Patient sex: F
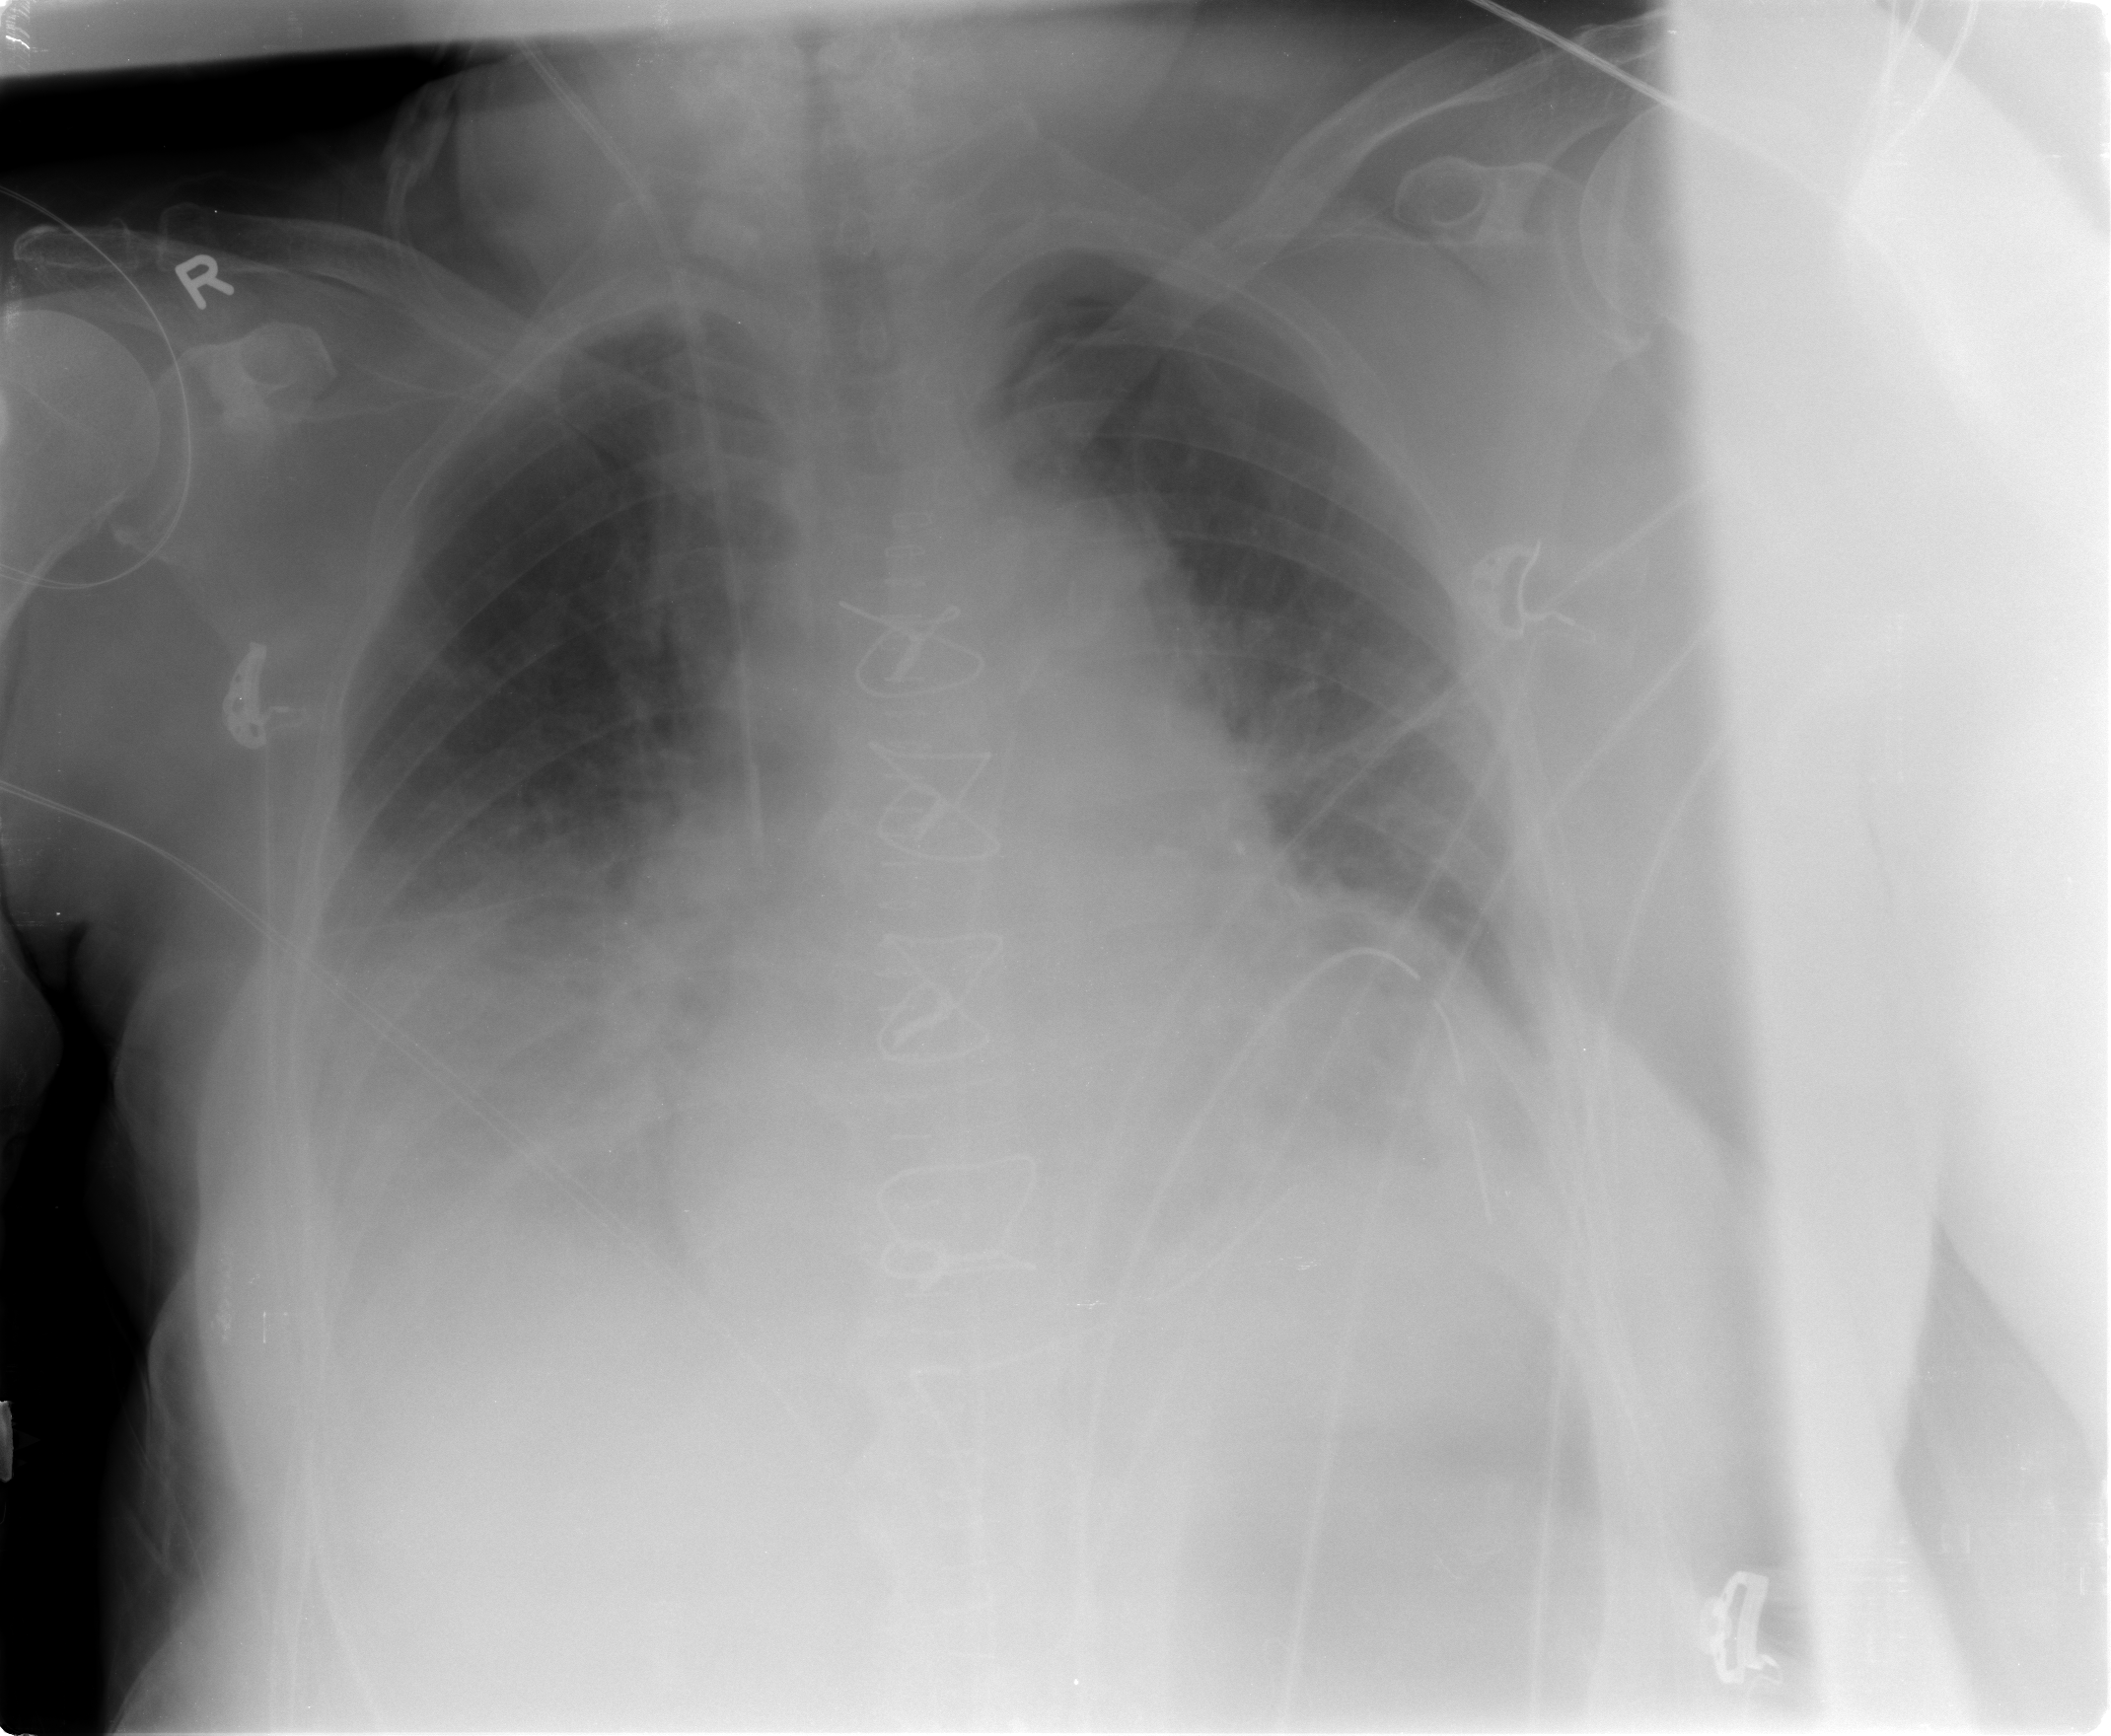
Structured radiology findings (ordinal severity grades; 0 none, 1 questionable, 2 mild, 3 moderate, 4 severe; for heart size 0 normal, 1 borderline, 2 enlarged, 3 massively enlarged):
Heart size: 0
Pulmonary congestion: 2
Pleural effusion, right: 3
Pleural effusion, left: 2
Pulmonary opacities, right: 2
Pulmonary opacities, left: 0
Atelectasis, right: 2
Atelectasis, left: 2